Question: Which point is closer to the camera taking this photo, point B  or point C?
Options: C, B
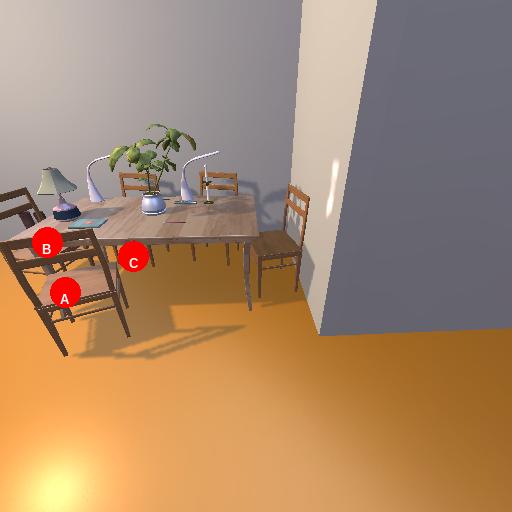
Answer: C